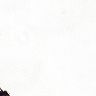
Metastatic tissue present: no